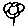
Label: flower